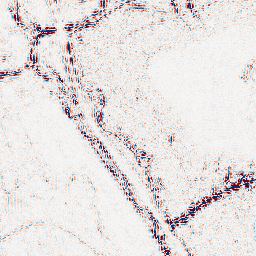
Category: wavelet
Decomposition family: wavelet_biorthogonal
Decomposition parameters: wavelet: bior2.4
level: 2
Upsampling method: sinc_blackman
Upsampling parameters: scale: 4
kernel_size: 16
Upsampling scale: 4